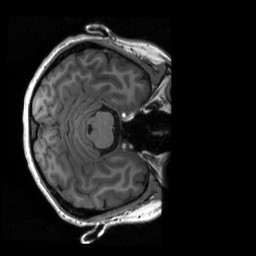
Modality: T1w
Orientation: axial
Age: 28
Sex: female
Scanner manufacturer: siemens
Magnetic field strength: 3 T
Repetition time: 2.3 s
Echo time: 0.00298 s